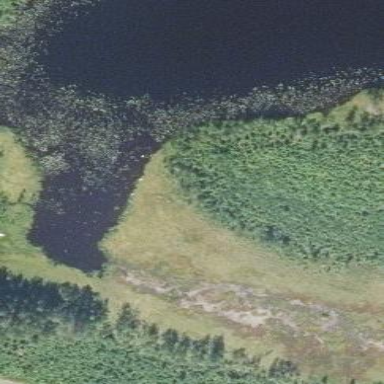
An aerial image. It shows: Marshy wetland area.